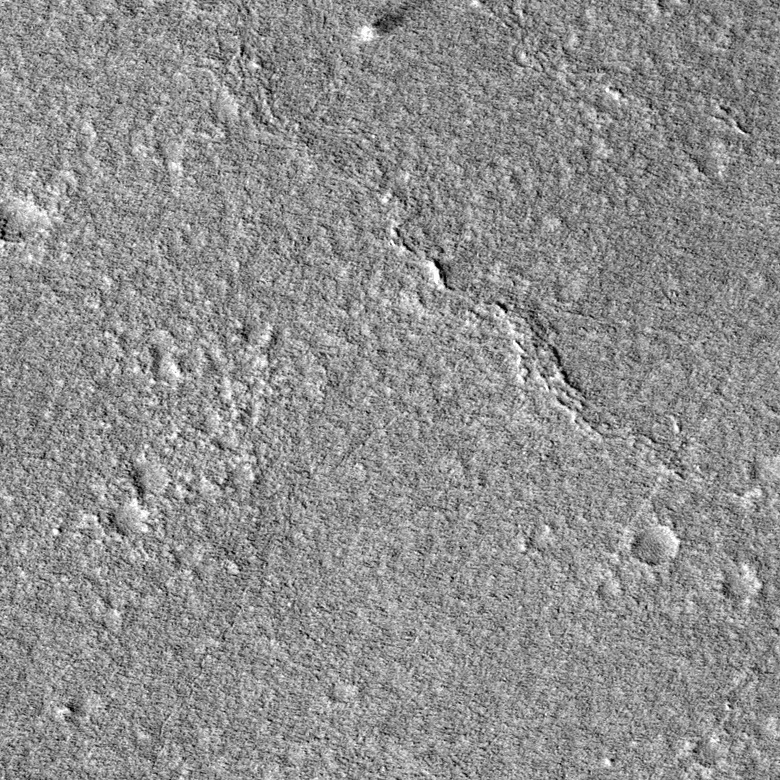
Label: dustdevil